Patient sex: M
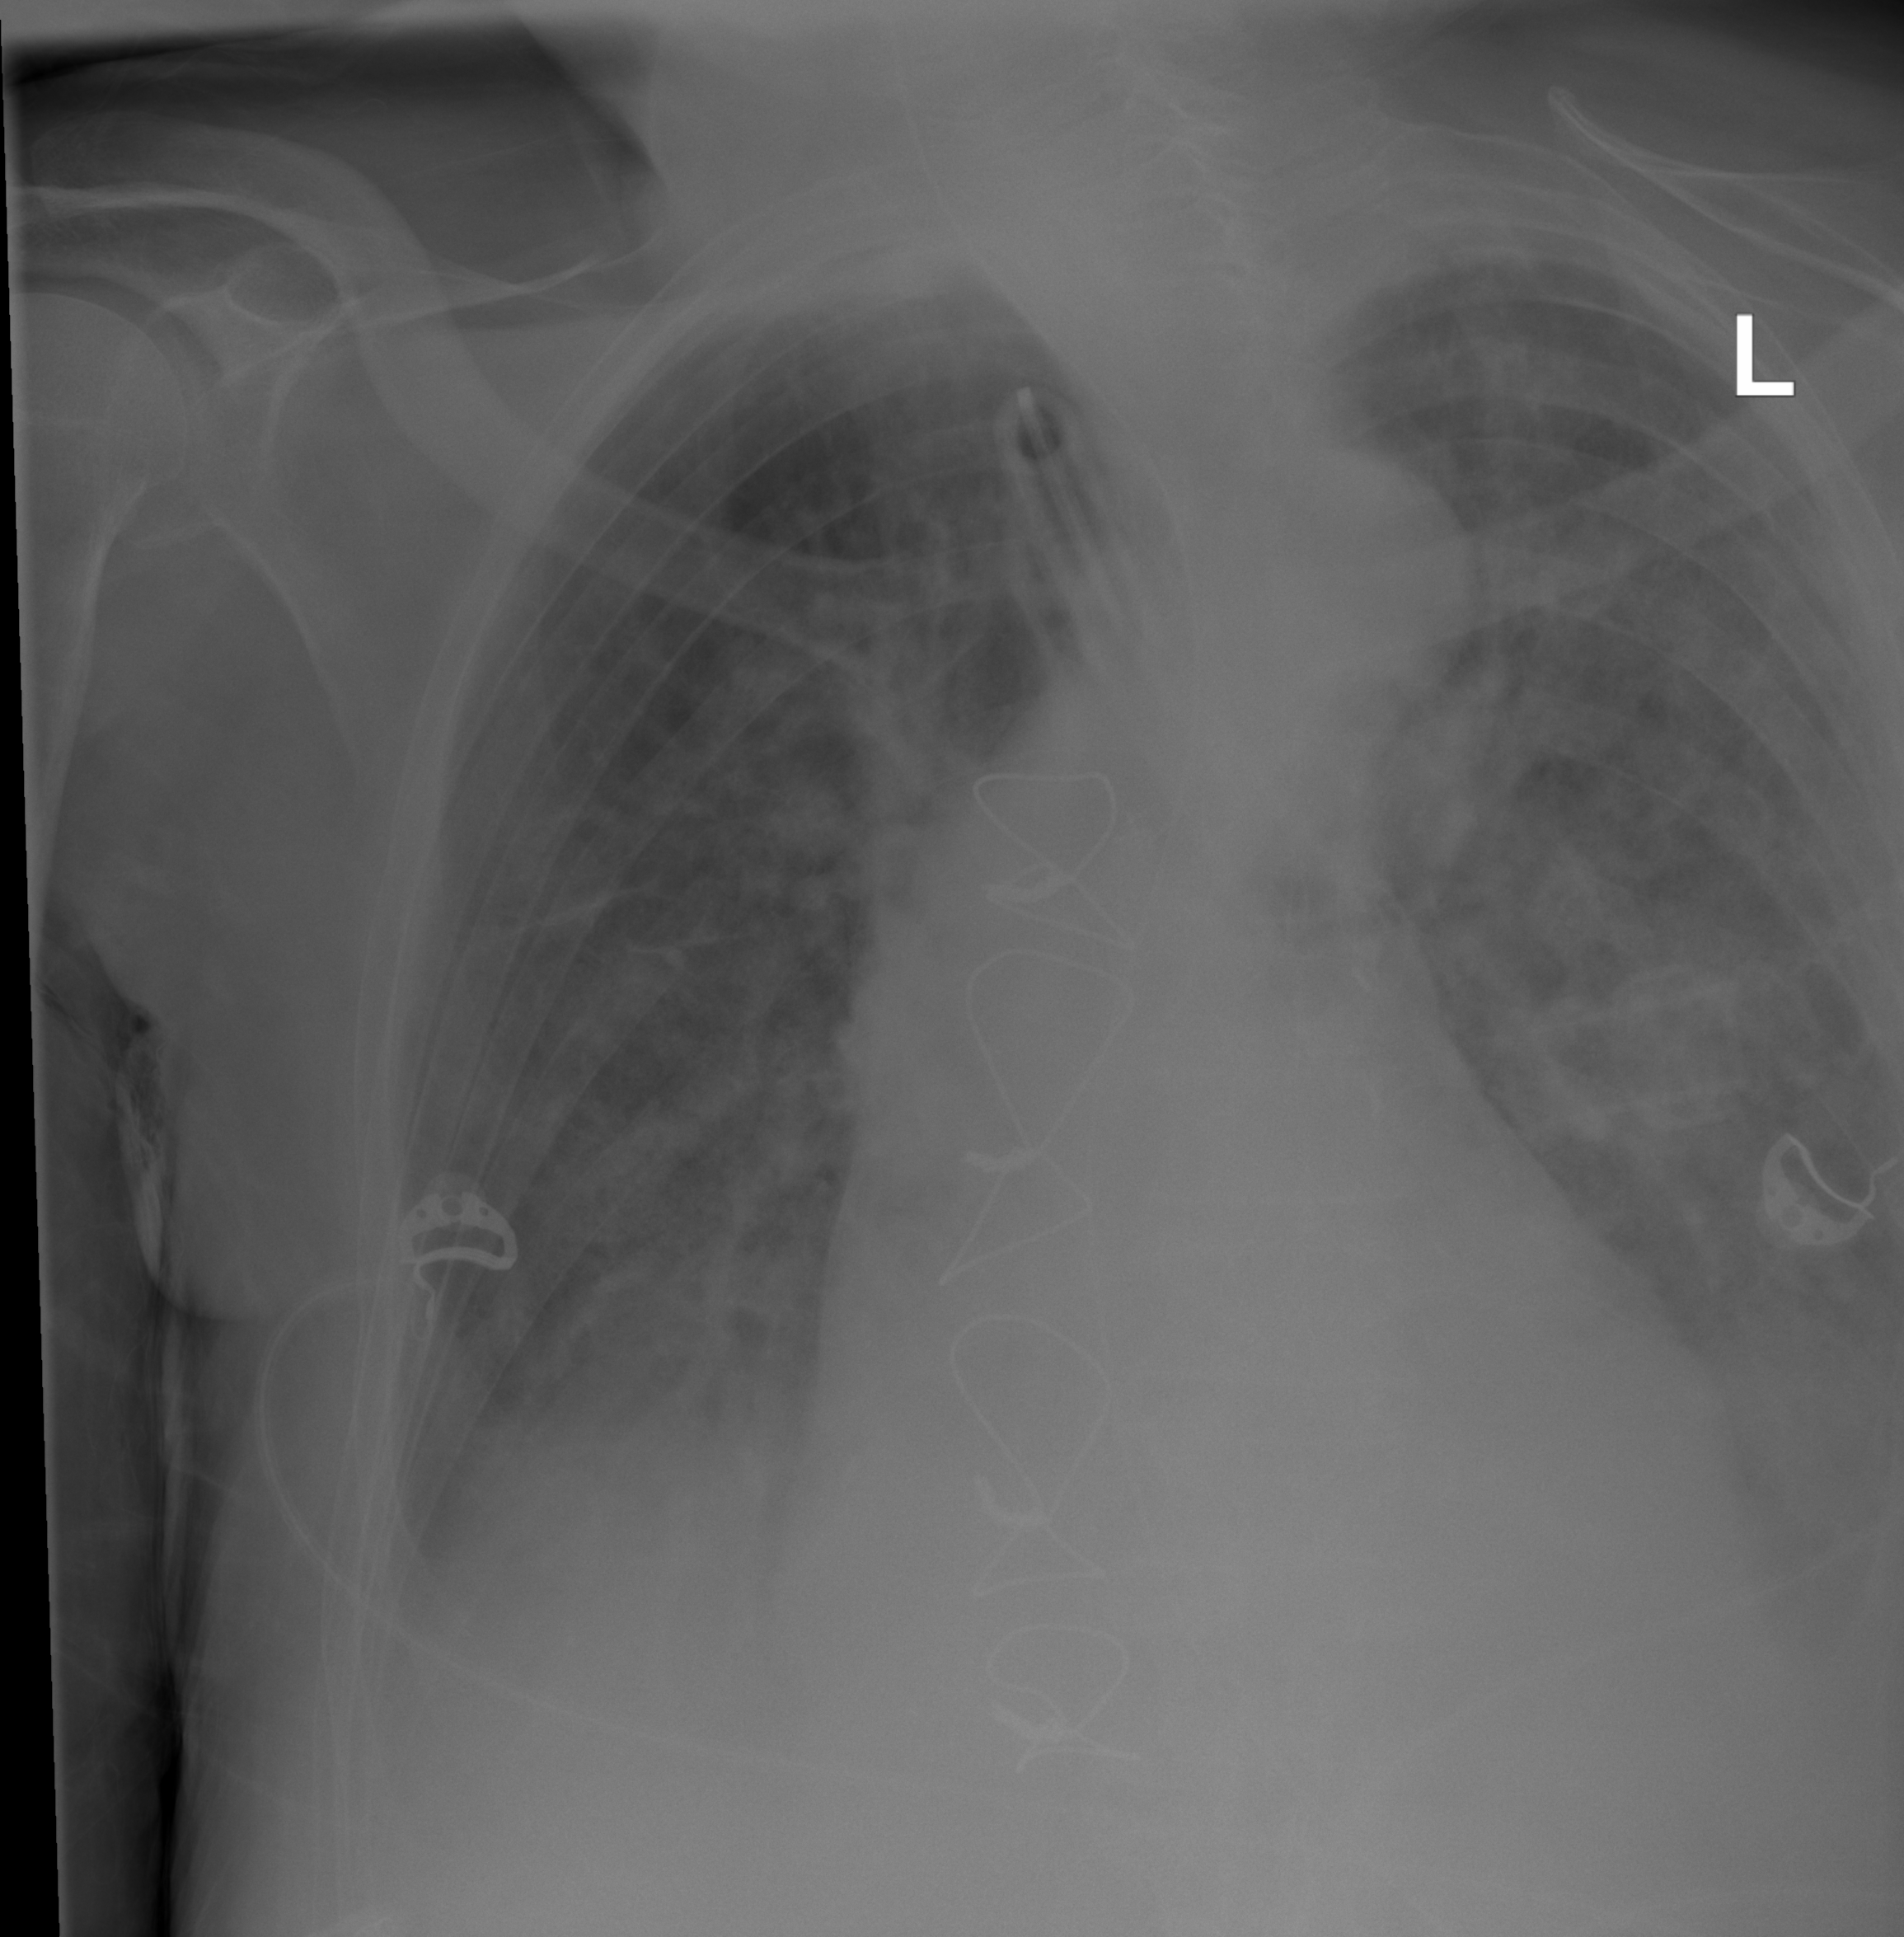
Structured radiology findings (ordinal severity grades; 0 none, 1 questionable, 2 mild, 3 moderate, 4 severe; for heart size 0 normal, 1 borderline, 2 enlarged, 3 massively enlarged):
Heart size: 0
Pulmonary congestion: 2
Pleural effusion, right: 1
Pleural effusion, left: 2
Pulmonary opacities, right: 2
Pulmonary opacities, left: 3
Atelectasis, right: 2
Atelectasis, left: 3